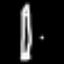
Label: pencil